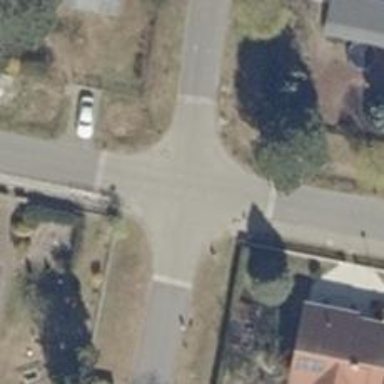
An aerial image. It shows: Residential road.